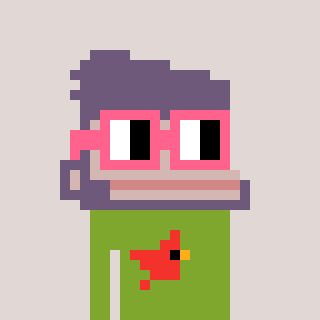
a pixel art character with square pink glasses, a ape-shaped head and a slimegreen-colored body on a warm background